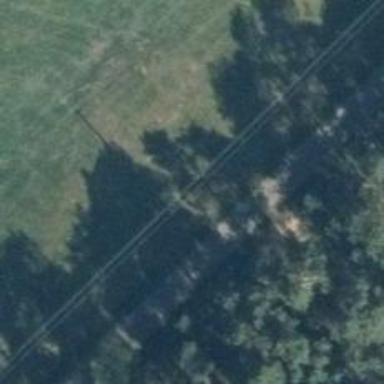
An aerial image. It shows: Minor power line.